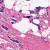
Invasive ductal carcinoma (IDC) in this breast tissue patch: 0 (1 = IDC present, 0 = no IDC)